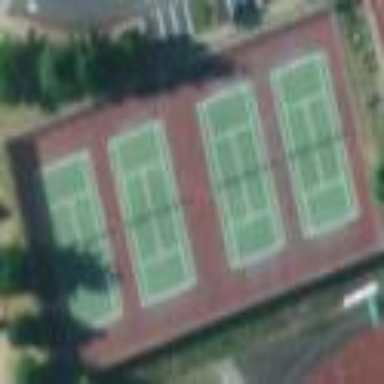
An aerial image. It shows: Tennis court on pitch designated for leisure land.